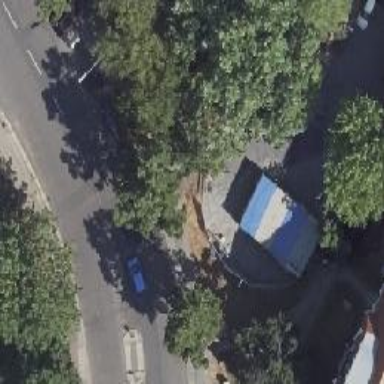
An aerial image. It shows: Kiosk shop.